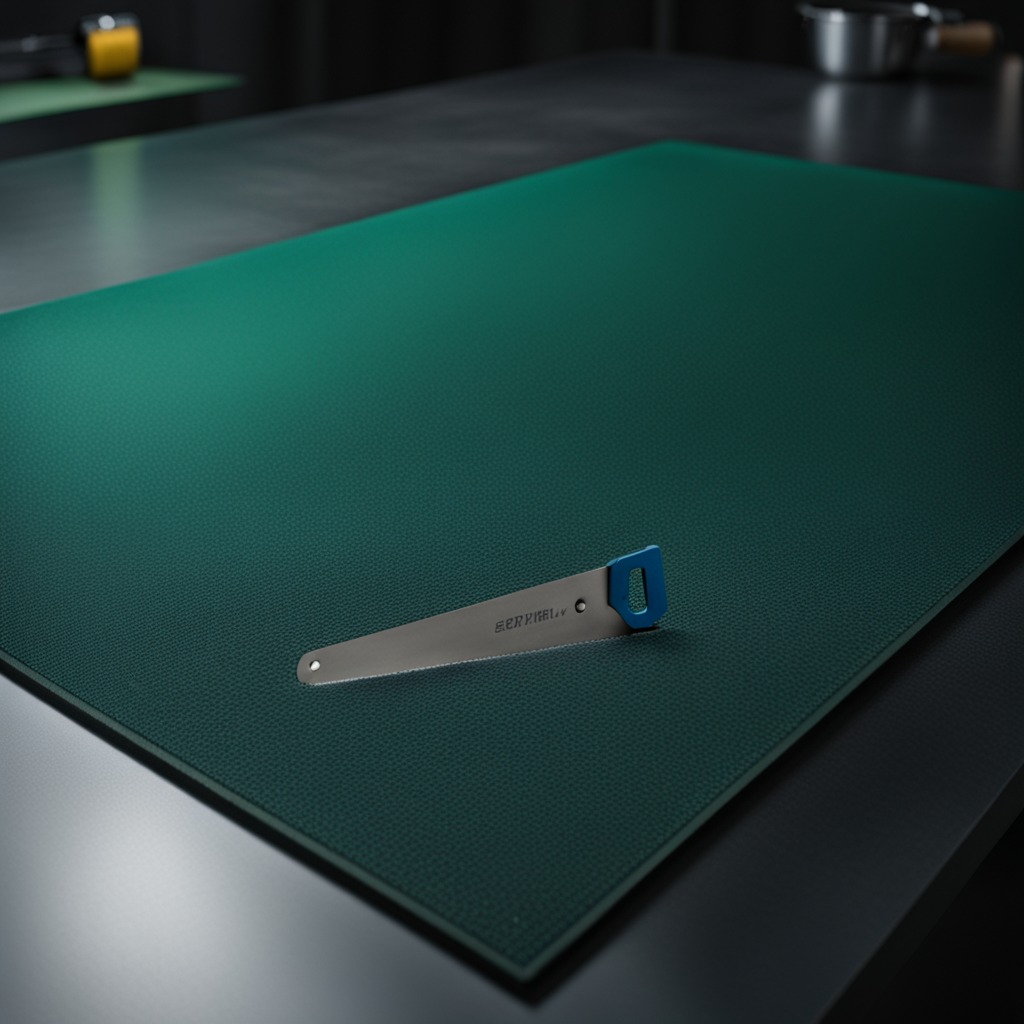
A metal saw is lying on the green rubber mat inside a workshop at night.